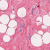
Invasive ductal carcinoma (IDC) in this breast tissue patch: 0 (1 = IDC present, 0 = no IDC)